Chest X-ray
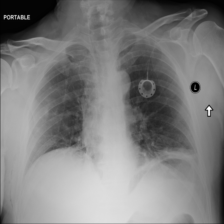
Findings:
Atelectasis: positive
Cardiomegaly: negative
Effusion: negative
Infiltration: negative
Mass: negative
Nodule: negative
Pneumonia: negative
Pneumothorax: negative
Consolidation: negative
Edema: negative
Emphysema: negative
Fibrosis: negative
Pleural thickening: negative
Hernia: negative